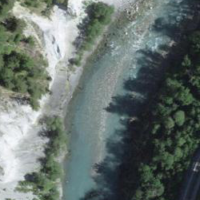
EUNIS habitat code: 15
Species observed at this site:
Campanula trachelium